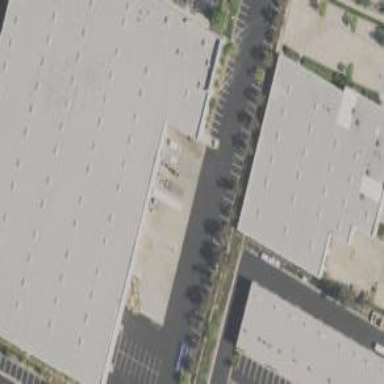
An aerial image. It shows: Warehouse.